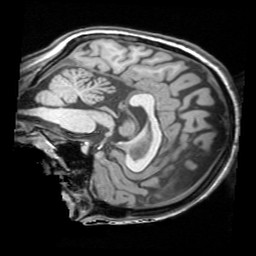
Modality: T1w
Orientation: sagittal
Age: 27
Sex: male
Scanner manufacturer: siemens
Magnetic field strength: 3 T
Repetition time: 1.62 s
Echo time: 0.003 s